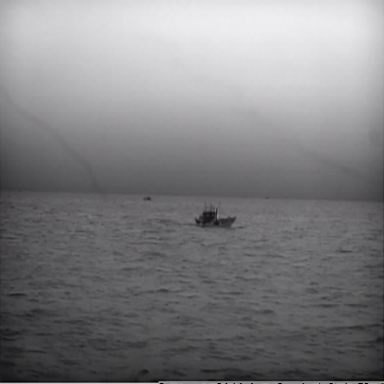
There is a bulk_carrier in the infrared image.